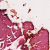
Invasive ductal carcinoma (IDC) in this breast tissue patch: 0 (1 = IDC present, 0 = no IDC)